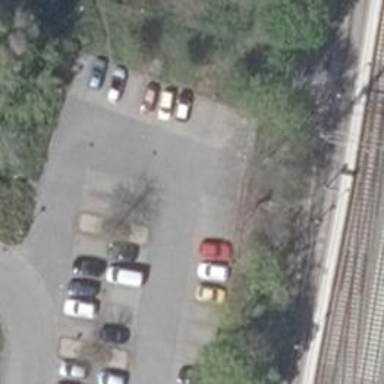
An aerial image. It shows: Road serving as parking aisle.